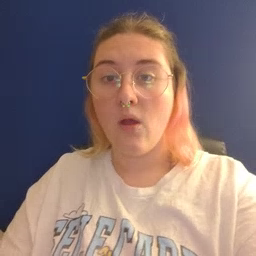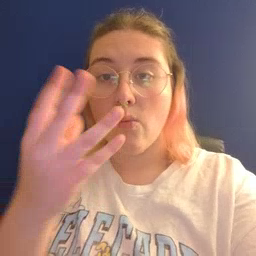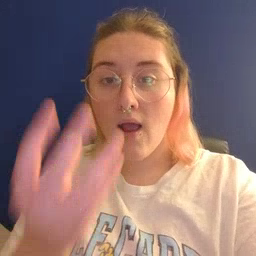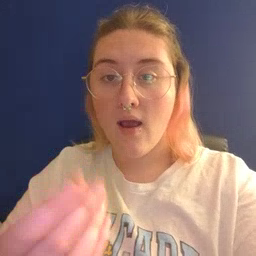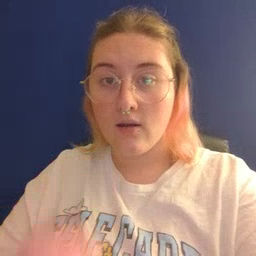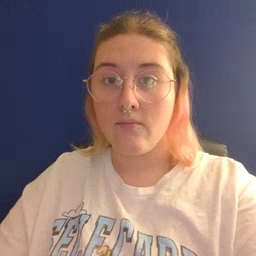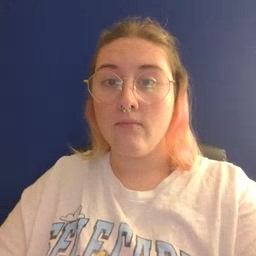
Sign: wet